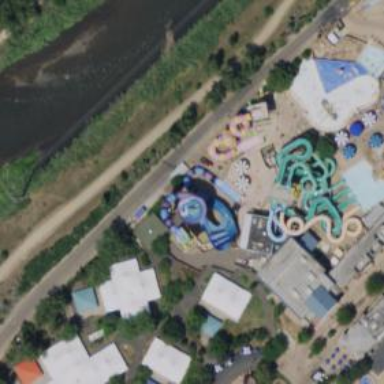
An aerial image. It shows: Viaduct bridge passing over water slide attraction.